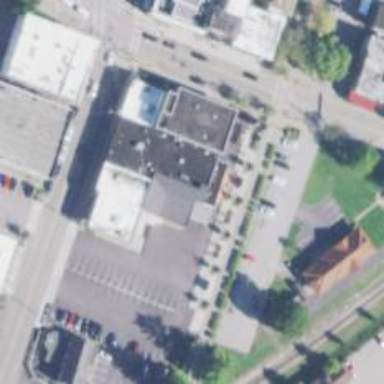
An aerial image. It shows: Marketplace building.